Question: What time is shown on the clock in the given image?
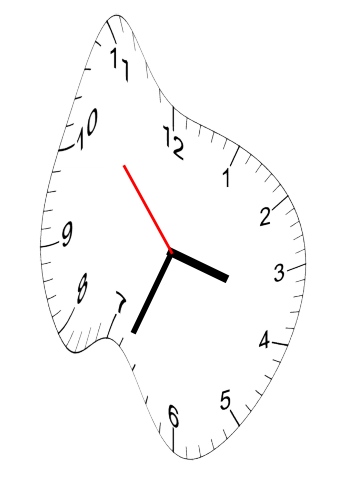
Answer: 03:33:53